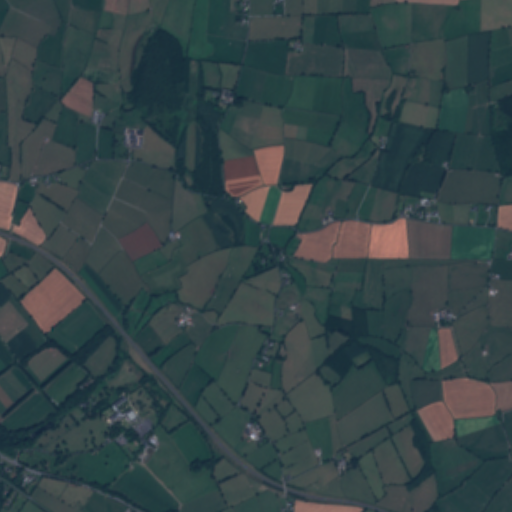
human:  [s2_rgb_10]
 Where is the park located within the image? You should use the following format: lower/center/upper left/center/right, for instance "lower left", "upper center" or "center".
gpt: The park is located in the center of the image.
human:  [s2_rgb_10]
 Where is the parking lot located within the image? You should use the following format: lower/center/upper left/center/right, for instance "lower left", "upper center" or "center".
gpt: The parking lot is located in the lower left of the image.
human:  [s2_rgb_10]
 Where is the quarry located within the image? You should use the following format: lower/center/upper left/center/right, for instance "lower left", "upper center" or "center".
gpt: The quarry is located in the lower center of the image.
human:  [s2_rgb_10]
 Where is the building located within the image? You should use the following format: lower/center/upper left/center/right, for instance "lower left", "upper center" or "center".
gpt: There is no building in the image.